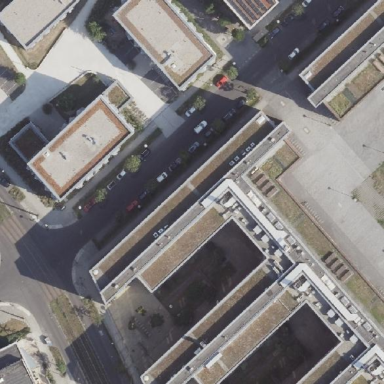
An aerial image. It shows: Part of building.